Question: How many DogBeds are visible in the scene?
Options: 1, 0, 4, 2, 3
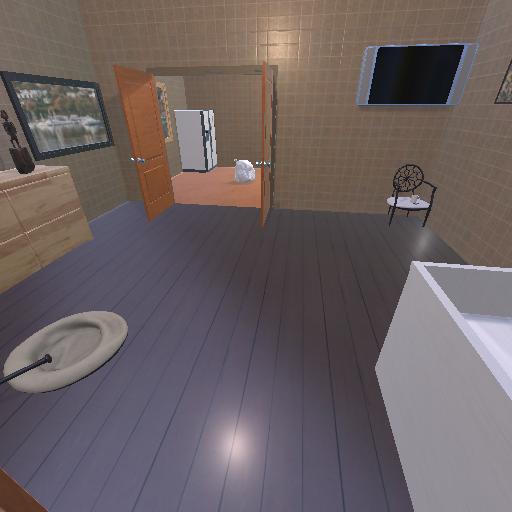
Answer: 1